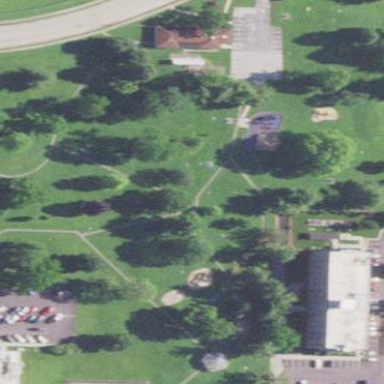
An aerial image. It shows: Park.